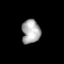
Tissue: prostate
Cell type: T cells
Senescence score: 0.6942
Nuclear area (px): 433
Mean DAPI intensity: 169.718